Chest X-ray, PA view. Patient: 41 years old, sex F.
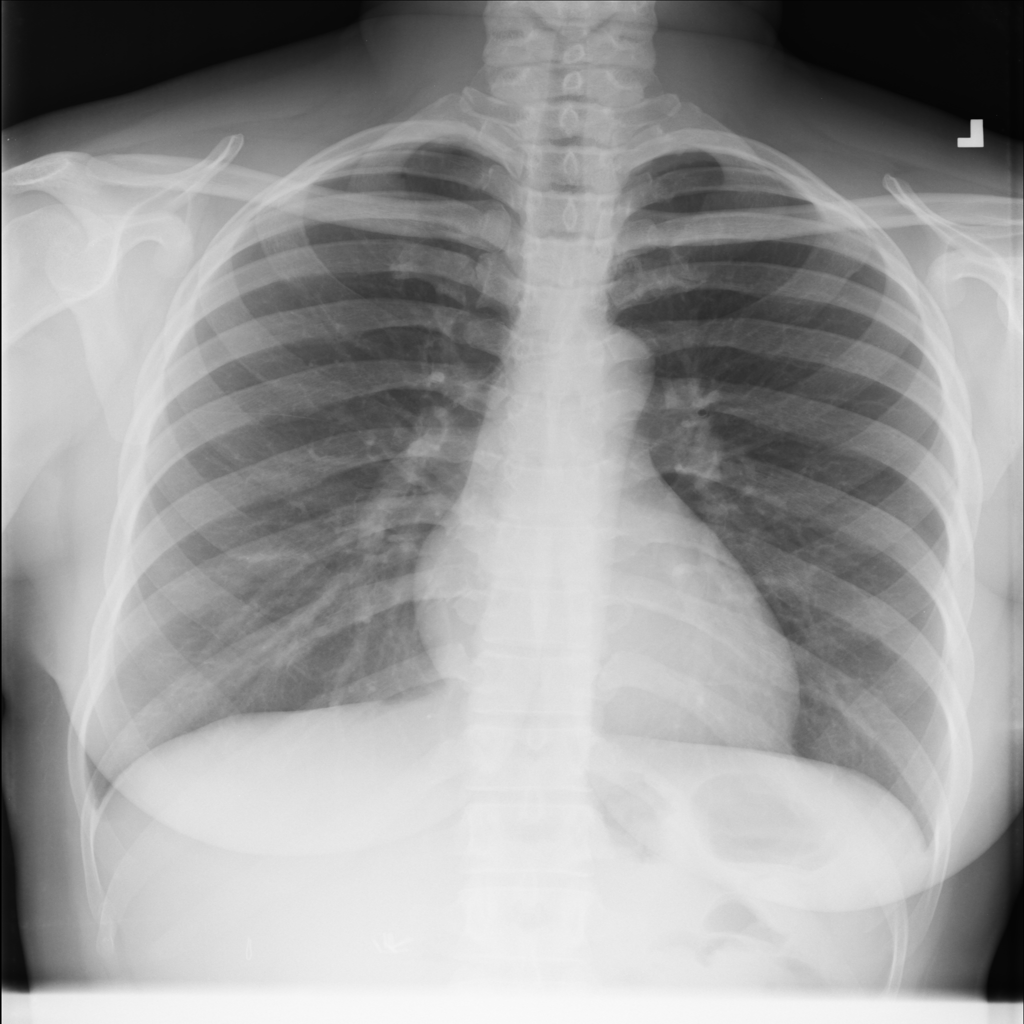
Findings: No Finding